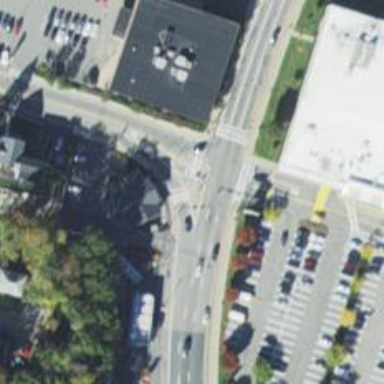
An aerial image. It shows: Footway with traffic island crossing.